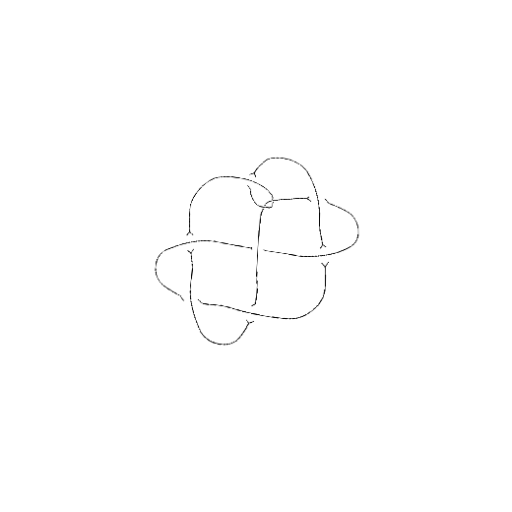
Crossing number: 9